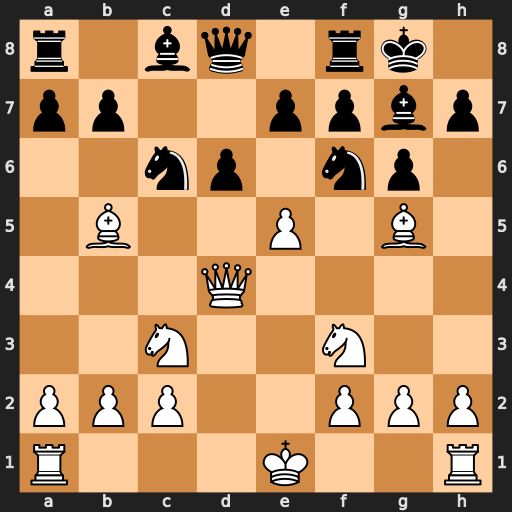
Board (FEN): r1bq1rk1/pp2ppbp/2np1np1/1B2P1B1/3Q4/2N2N2/PPP2PPP/R3K2R
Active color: w
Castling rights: KQ
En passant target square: -
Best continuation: Bxc6 dxe5 Qxd8